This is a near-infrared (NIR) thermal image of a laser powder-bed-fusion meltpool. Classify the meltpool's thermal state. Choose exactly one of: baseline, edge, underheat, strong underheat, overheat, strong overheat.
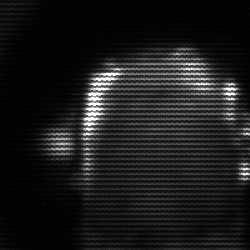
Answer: baseline